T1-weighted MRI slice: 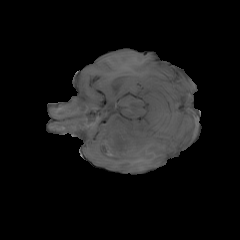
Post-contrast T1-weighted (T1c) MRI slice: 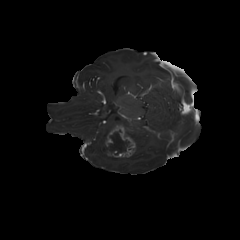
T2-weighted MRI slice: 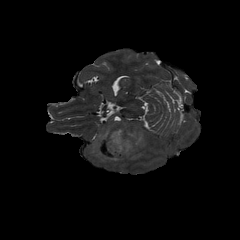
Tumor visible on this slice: yes